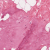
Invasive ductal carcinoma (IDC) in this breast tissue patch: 0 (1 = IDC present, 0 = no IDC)